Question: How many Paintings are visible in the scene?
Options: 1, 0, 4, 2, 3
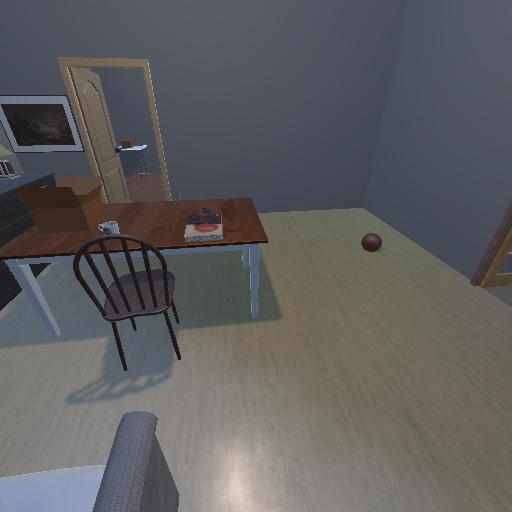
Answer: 1